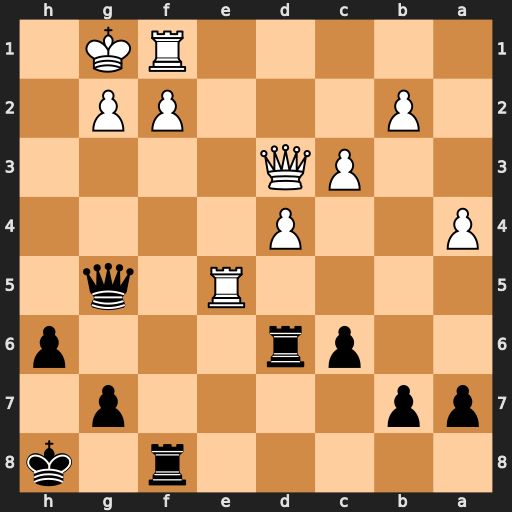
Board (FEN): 5r1k/pp4p1/2pr3p/4R1q1/P2P4/2PQ4/1P3PP1/5RK1
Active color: b
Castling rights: -
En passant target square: -
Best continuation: Qxe5 dxe5 Rxd3